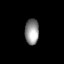
Tissue: lung
Cell type: Endothelial cells
Senescence score: 0.5517
Nuclear area (px): 349
Mean DAPI intensity: 145.745